Question: I want to make picker with 2 lines, I tried it like <URL> , but I can not understand what I need to do: create a view and 2 label on it, when I add labels coordinates to code, but selection field still like it as default. How can I change selection field size? And text in selection field have bigger size when other lines. Sorry for my english.

'''
- (UIView*)pickerView:(UIPickerView *)thePickerView viewForRow:(NSInteger)row forComponent:(NSInteger)component reusingView:(UIView *)view
{
UIView* v;
if (view)
v = view;
else
{
v = [[UIView alloc] init] ;
UILabel* l1 = [[UILabel alloc] init];
l1.tag = 11;
[v addSubview: l1];
UILabel* l2 = [[UILabel alloc] init];
l2.tag = 12;
l2.autoresizingMask = UIViewAutoresizingFlexibleTopMargin;
[v addSubview: l2];
}
UILabel* l1 = [[UILabel alloc] initWithFrame:CGRectMake(10, 0, 110, 35)];
l1.font = [UIFont systemFontOfSize:22]; // choose desired size
l1.text = [NSString stringWithFormat: @"row %d line 1", row];
l1.tag = 11;
[v addSubview: l1];
UILabel* l2 = [[UILabel alloc] initWithFrame:CGRectMake(10, 34 , 110, 35)];
l2.font = [UIFont systemFontOfSize:14]; // choose desired size
l2.text = [NSString stringWithFormat: @"row %d line 2", row];
l2.tag = 12;
[v addSubview: l2];
return v;
}
'''
UPDATE
'''
- (CGFloat)pickerView:(UIPickerView *)pickerView rowHeightForComponent:(NSInteger)component {
return yourViewHeight;
}
- (UIView*)pickerView:(UIPickerView *)thePickerView viewForRow:(NSInteger)row forComponent:(NSInteger)component reusingView:(UIView *)view {
UIView* v;
if (view)
v = view;
else
{
v = [[UIView alloc] initWithFrame:CGRectMake(0, 34, 110, 35)] ;
UILabel* l1 = [[UILabel alloc] init];
l1.tag = 11;
[v addSubview: l1];
UILabel* l2 = [[UILabel alloc] init];
l2.tag = 12;
l2.autoresizingMask = UIViewAutoresizingFlexibleTopMargin;
[v addSubview: l2];
}
UILabel* l1 = [[UILabel alloc] initWithFrame:CGRectMake(0, 0, 110, 35)];
l1.font = [UIFont systemFontOfSize:22]; // choose desired size
l1.text = [NSString stringWithFormat: @"row %d line 1", row];
l1.tag = 11;
[v addSubview: l1];
UILabel* l2 = [[UILabel alloc] initWithFrame:CGRectMake(0, 34 , 110, 35)];
l2.font = [UIFont systemFontOfSize:14]; // choose desired size
l2.text = [NSString stringWithFormat: @"row %d line 2", row];
l2.tag = 12;
[v addSubview: l2];
return v;
}
'''
<URL>
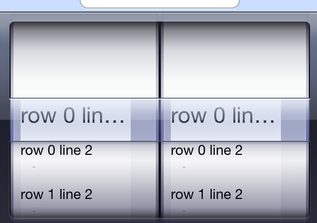
Answer: Hope It would work...
1. Implement this delegate method and return your view's height
> -
1. Set frame for your label and your view..Frame of your label does not exceed the view's frame
> '''
- (UIView *)pickerView:(UIPickerView *)pickerView viewForRow:(NSInteger)row forComponent:(NSInteger)component reusingView:(UIView *)view{
//1. Create your view and set frame for the view
//2. Create your label 1 and label 2 set the frame for your labels
//3. Add and return your view
}
'''